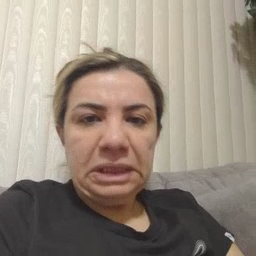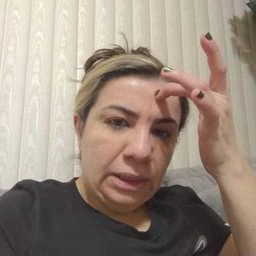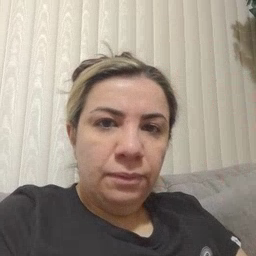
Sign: sick